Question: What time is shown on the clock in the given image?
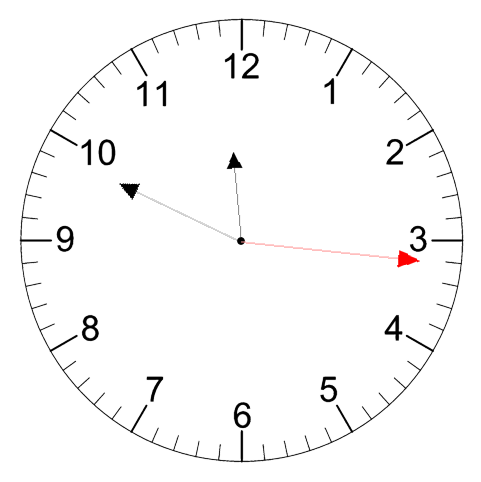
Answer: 11:49:16